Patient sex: M
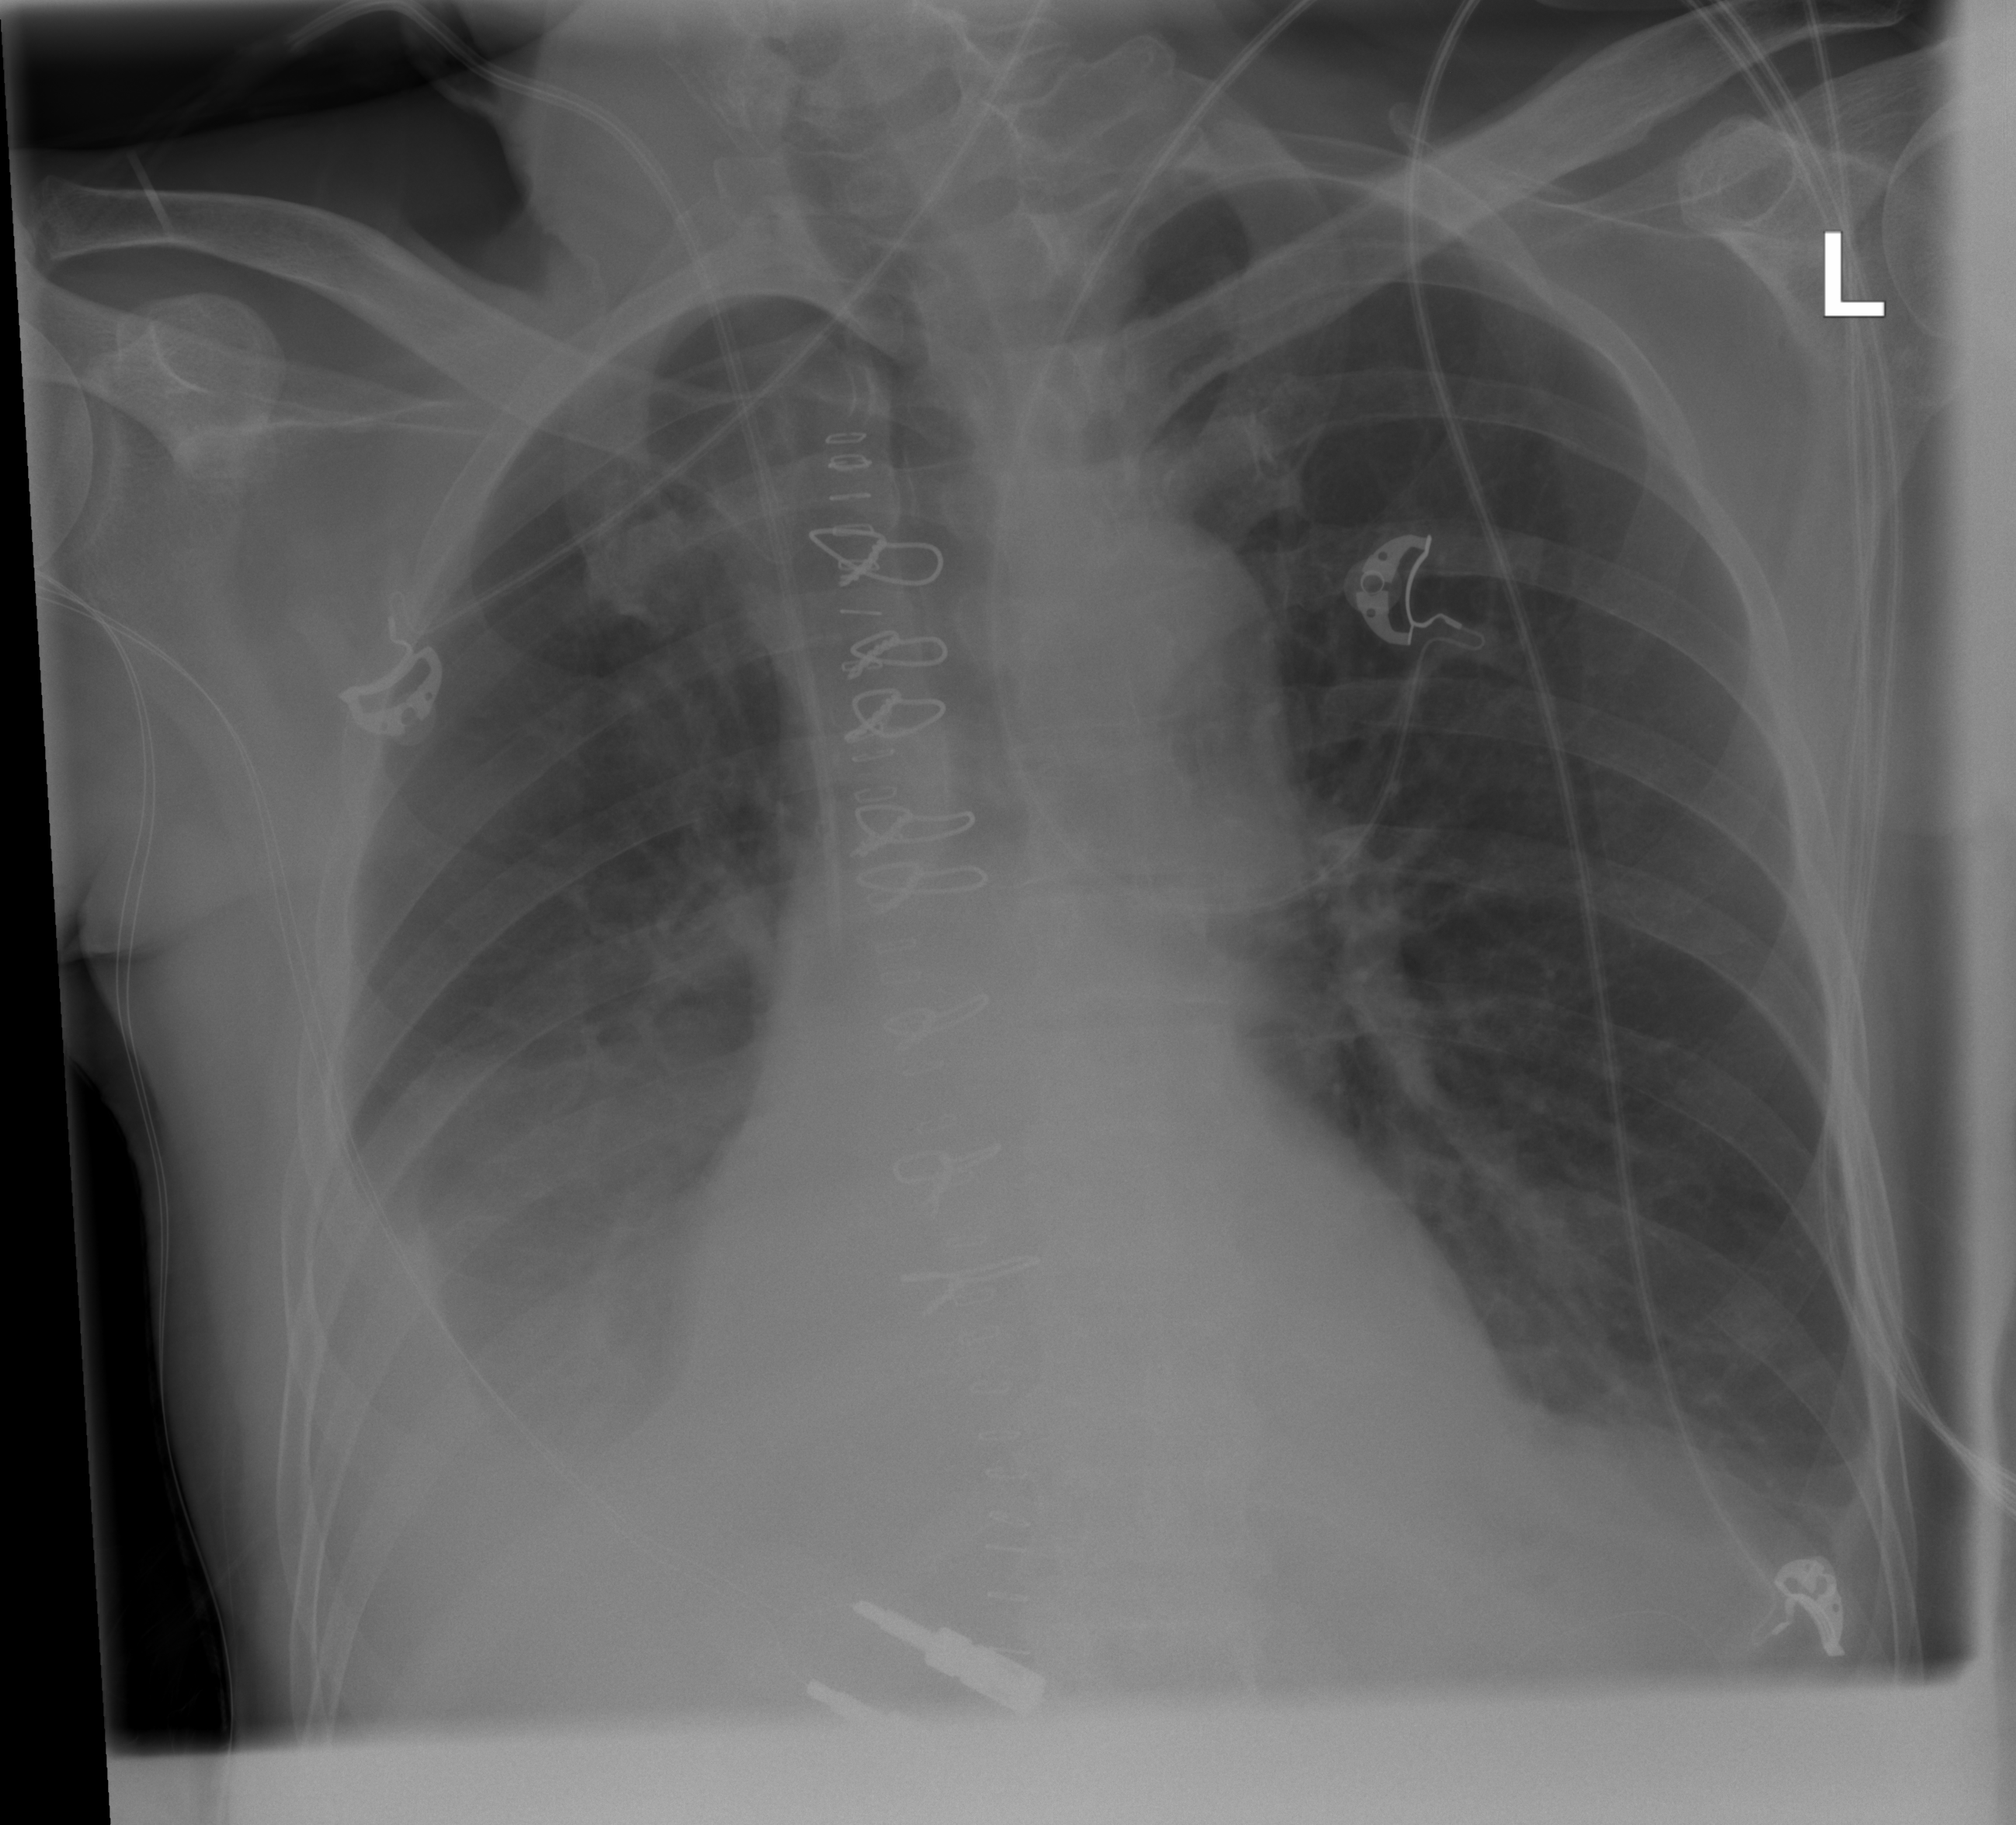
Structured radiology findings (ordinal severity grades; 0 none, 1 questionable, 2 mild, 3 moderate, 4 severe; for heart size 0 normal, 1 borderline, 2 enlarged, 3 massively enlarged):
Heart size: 0
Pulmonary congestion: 2
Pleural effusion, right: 2
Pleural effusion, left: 0
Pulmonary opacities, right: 0
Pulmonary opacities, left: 0
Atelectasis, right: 2
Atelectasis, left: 2